Question: I have been using react for sometime,I decided to try out nextjs. I am building a dashboard, that have a side navigation, and several pages will use that sidebar. What i do in reactjs is have a nested switch. And define my routes. Something like this:
'''
<Switch>
<Route path="/pageOne">
<PageOne />
</Route>
<Route path="/pageTwo">
<pageTwo />
</Route>
</Switch>
'''
but I have gone through a lot of resources, but non seems to talk about extending a page. Another option I am thinking of is to create a subfolder in the dashboard folder, then I will need to import the sidebar component on all the other pages, but this method breaks the DRY principle.
What is the better way to do this?
This is what I am trying to archive. When I click the links in the sidebar, I navigate just the right side of the page, while the sidebar persists across the page.

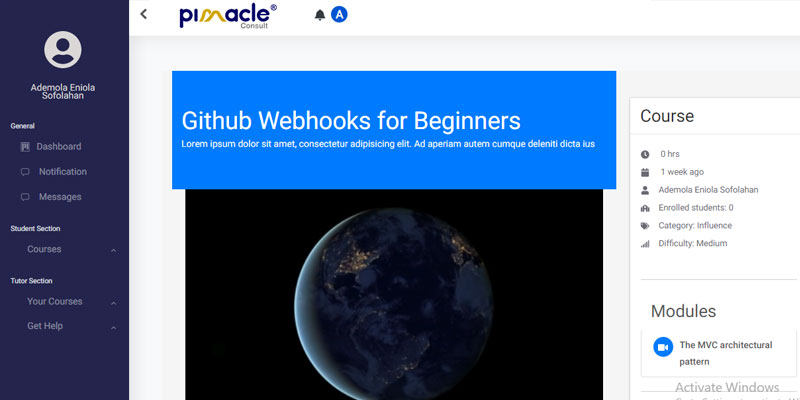
Answer: if you're referring to the capacity to dynamically generate pages by appending a given value to some subpage "X" like the behavior that Switch provides, then you should check out the <URL>
Everything in Next is highly reusable, as it's extremely unopinionated about many things
If you want to dynamically generate subsubpages or subsubsubpages even off of some given pages subdirectory, then you can use the [dynamic].tsx filename and generate static paths using 'getStaticPaths' followed with 'getStaticProps' OR 'getServerSideProps' (which does not use getStaticPaths). To clarify, Next's architecture, you are executing on both the server and the client in the same file when using a pages file (excluding pages/'default export'* pages/* file. 'getStaticProps' still executes on the server and therefore contributes 0 to your bundle size. Same goes for 'getStaticPaths'. You only need the latter when using 'getStaticProps' within a dynamic file-type ('[dynamic].tsx [...dynamic-catch-all].tsx, [[...dynamic-catch-all-optional]].tsx')
check out my profile for some <URL> with dynamic routing if you'd like
If I'm being honest I had to refresh myself on what the 'Switch' wrapper achieves in CRApp because it's been so long since I've worked in it. I have been using Next with TSX for over a yr now so feel free to shoot any follow up ?s.
Here's an example from a recent client project which dynamically generates 25+ gallery subpages during build
'components/Gallery/gallery.tsx'
'''
import Image, { ImageLoaderProps } from 'next/image';
import { Timestamp, Container } from '@/components/UI/index';
import { parseUrl } from '@/lib/helpers';
import Link from 'next/link';
import { Gallery } from '@/types/booksy/media';
export default function GalleryMapped({
images,
images_count,
images_per_page
}: Gallery) {
const GalleryImageLoader = ({
src,
width,
quality
}: ImageLoaderProps) => {
return '${src}?w=${width}&q=${quality || 75}';
};
return (
<Container className='max-w-7xl mx-auto m-12 container'>
<ul
role='list'
className='grid grid-cols-1 gap-x-4 gap-y-8 sm:grid-cols-2 sm:gap-x-6 lg:grid-cols-3 max-w-7xl mx-auto'
>
<span className='sr-only'>{images_per_page}</span>
{images
.map((photo, i) => {
const targetedThumbnail = photo.thumbnails['640,0-hr'].url;
// console.log('target: ', targetedThumbnail);
const thumbnailDecoded = decodeURI(targetedThumbnail);
// console.log('decoded: ', thumbnailDecoded);
const fragmentThumbnailURI = parseUrl(thumbnailDecoded);
// console.log('URI Fragments: ', fragmentThumbnailURI);
const thumbnailReconstructed = '${fragmentThumbnailURI!.baseUrl.concat(
fragmentThumbnailURI!.pathname
)}';
// console.log('reconstructed: ', thumbnailReconstructed);
return (
<li key={i++} className='relative'>
<div className='group cover block w-full rounded-xl bg-redditBG focus-within:ring-2 focus-within:ring-offset-2 focus-within:ring-offset-gray-100 focus-within:ring-indigo-500 overflow-hidden'>
<Link
href='/gallery/[id]'
as={'/gallery/${photo.image_id}'}
passHref
shallow={true}
scroll={true}
>
<a id={'/gallery#${photo.image_id}'}>
<Image
loader={GalleryImageLoader}
src={thumbnailReconstructed ?? photo.image}
width='1280'
height='1294'
alt={'${photo.description ?? photo.category}'}
quality={100}
className='object-cover pointer-events-none group-hover:opacity-75 shadow-cardHover'
/>
</a>
</Link>
<button
type='button'
className='absolute inset-0 focus:outline-none'
>
<span className='sr-only'>
View details for {photo.image_id}
</span>
</button>
</div>
<p className='mt-2 block text-sm font-medium text-olive-300 truncate pointer-events-none'>
<Timestamp timestamp={photo.created} />
</p>
<p className='block text-sm font-medium text-gray-500 pointer-events-none'>
{'${++i}/${images_count}'}
</p>
</li>
);
})
.reverse()}
</ul>
</Container>
);
}
'''
Then, it's imported into the 'pages/gallery/[id].tsx' where 'getStaticPaths' and 'getStaticProps' are injected with server-fed props of the current incoming data by apollo client and SWR.
'pages/Gallery/[id].tsx'
'''
import {
GetStaticPropsContext,
GetStaticPropsResult,
GetStaticPathsContext,
InferGetStaticPropsType
} from 'next';
import { initializeApollo, addApolloState } from '@/lib/apollo';
import {
DynamicNavDocument,
DynamicNavQueryVariables,
DynamicNavQuery,
WordpressMenuNodeIdTypeEnum
} from '@/graphql/generated/graphql';
import { AppLayout } from '@/components/Layout';
import { useRouter } from 'next/router';
import { Container, Fallback } from '@/components/UI';
import useSWR from 'swr';
import { fetcherGallery } from '@/lib/swr-fetcher';
import { Gallery } from '@/types/booksy/media';
import { Configuration, Fetcher } from 'swr/dist/types';
import {
getLatestBooksyPhotos,
getBooksyPhotoById
} from '@/lib/booksy';
import Image, { ImageLoaderProps } from 'next/image';
import { parseUrl } from '@/lib/helpers';
export async function getStaticPaths({
locales
}: GetStaticPathsContext): Promise<{
paths: string[];
fallback: false;
}> {
const data: Response = await getLatestBooksyPhotos();
const pathsData: Gallery = await data.json();
return {
paths: locales
? locales.reduce<string[]>((arr, locale) => {
pathsData.images.forEach(imageId => {
arr.push('/${locale}/gallery/${imageId.image_id}');
});
return arr;
}, [])
: pathsData?.images.map(
imageId => '/gallery/${imageId.image_id}'
),
fallback: false
};
}
export async function getStaticProps<P>(
ctx: GetStaticPropsContext
): Promise<
GetStaticPropsResult<
P & {
Header: DynamicNavQuery['Header'];
Footer: DynamicNavQuery['Footer'];
initDataImage: Partial<
Configuration<Gallery, any, Fetcher<Gallery>>
>;
id: string;
}
>
> {
const apolloClient = initializeApollo({
headers: ctx.params ?? {}
});
await apolloClient.query<
DynamicNavQuery,
DynamicNavQueryVariables
>({
notifyOnNetworkStatusChange: true,
fetchPolicy: 'cache-first',
query: DynamicNavDocument,
variables: {
idHead: 'Header',
idTypeHead: WordpressMenuNodeIdTypeEnum.NAME,
idTypeFoot: WordpressMenuNodeIdTypeEnum.NAME,
idFoot: 'Footer'
}
});
const id = ctx?.params ? (ctx.params.id as string) : '21177790';
const initDataGallery = await getBooksyPhotoById(id);
const initDataImage: Gallery = await initDataGallery.json();
return addApolloState(apolloClient, {
props: {
initDataImage,
id
},
revalidate: 600
});
}
export default function GalleryById<
T extends typeof getStaticProps
>({
Header,
Footer,
initDataImage,
id
}: InferGetStaticPropsType<T>) {
const router = useRouter();
const parsedId = router.query
? (router.query.id as string)
: '';
const { data } = useSWR<Gallery>(
'/api/booksy-image-by-id/?category=biz_photo&image_id=${
id ? id : parsedId
}',
fetcherGallery,
initDataImage
);
const booksyImageLoader = ({
src,
width,
quality
}: ImageLoaderProps) => {
return '${src}?w=${width}&q=${quality || 75}';
};
const targetThumbnail = data?.images[0].thumbnails['640,0-hr']
.url
? data.images[0].thumbnails['640,0-hr'].url
: data?.images[0].image
? data.images[0].image
: '';
const thumbnailDecoded = decodeURI(targetThumbnail ?? '');
const fragmentThumbnailURI = parseUrl(thumbnailDecoded ?? '');
const thumbnailReconstructed =
'${fragmentThumbnailURI?.baseUrl.concat(
fragmentThumbnailURI.pathname
)}
' ?? '';
return (
<>
{router.isFallback ? (
<Fallback />
) : (
<AppLayout
Header={Header}
Footer={Footer}
title={'${data?.images[0].image_id ?? parsedId}'}
>
<Container
clean
className='my-16 max-w-5xl mx-auto block rounded-xl shadow-cardHover'
>
{data && data.images ? (
<Image
className='rounded-xl object-cover'
src={
thumbnailReconstructed !== ''
? thumbnailReconstructed
: '/doge-404.jpg'
}
loader={booksyImageLoader}
width='1280'
height='1294'
priority
quality={100}
layout='responsive'
/>
) : (
<Fallback />
)}
</Container>
</AppLayout>
)}
</>
);
}
'''
The directory <URL>
and there are 48 paths being generated in production builds at the moment